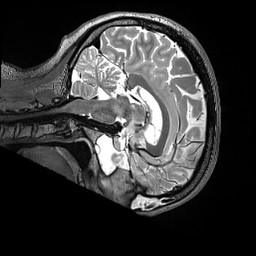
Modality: T2w
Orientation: sagittal
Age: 28
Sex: female
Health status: ill
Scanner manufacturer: siemens
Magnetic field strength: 3 T
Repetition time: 3.2 s
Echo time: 0.563 s